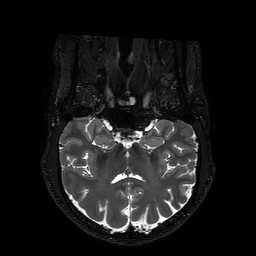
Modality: T2w
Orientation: sagittal
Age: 43
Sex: male
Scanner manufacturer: philips
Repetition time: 2.5 s
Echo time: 0.331 s